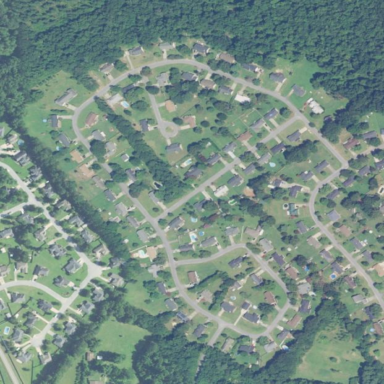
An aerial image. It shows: Residential area consisting of single-family homes in subdivision.